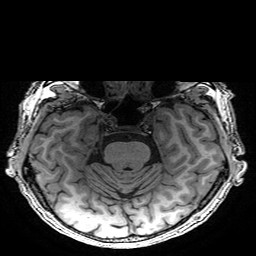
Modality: T1w
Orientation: coronal
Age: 76
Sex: male
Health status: healthy
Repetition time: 2.53 s
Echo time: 0.0034 s